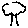
Label: tree